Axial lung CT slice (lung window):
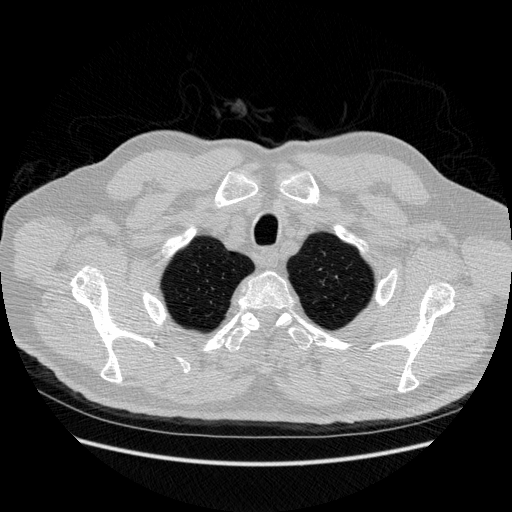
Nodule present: no